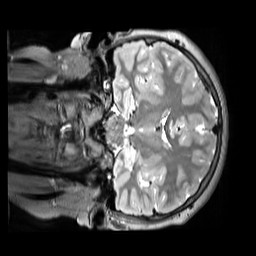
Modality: T2w
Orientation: coronal
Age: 10
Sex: male
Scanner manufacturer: siemens
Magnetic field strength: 3 T
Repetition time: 3.2 s
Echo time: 0.408 s